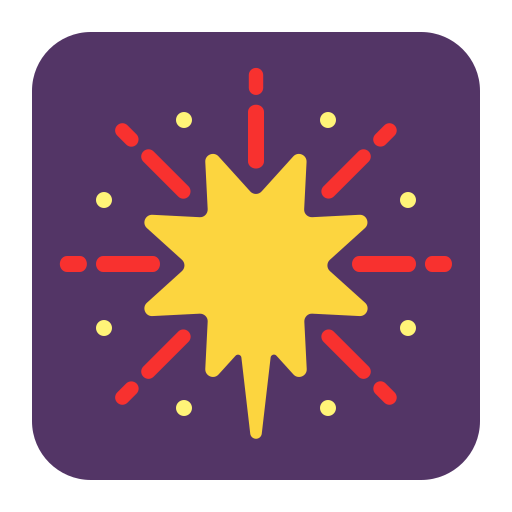
fireworks flat